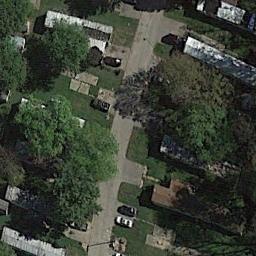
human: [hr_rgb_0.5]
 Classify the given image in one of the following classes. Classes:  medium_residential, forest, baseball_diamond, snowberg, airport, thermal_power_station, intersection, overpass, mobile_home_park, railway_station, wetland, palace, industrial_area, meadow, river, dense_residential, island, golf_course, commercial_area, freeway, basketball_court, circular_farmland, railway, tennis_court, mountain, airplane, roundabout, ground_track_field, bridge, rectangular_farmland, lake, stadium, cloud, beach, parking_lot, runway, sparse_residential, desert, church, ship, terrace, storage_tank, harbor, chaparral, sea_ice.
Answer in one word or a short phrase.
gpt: mobile_home_park